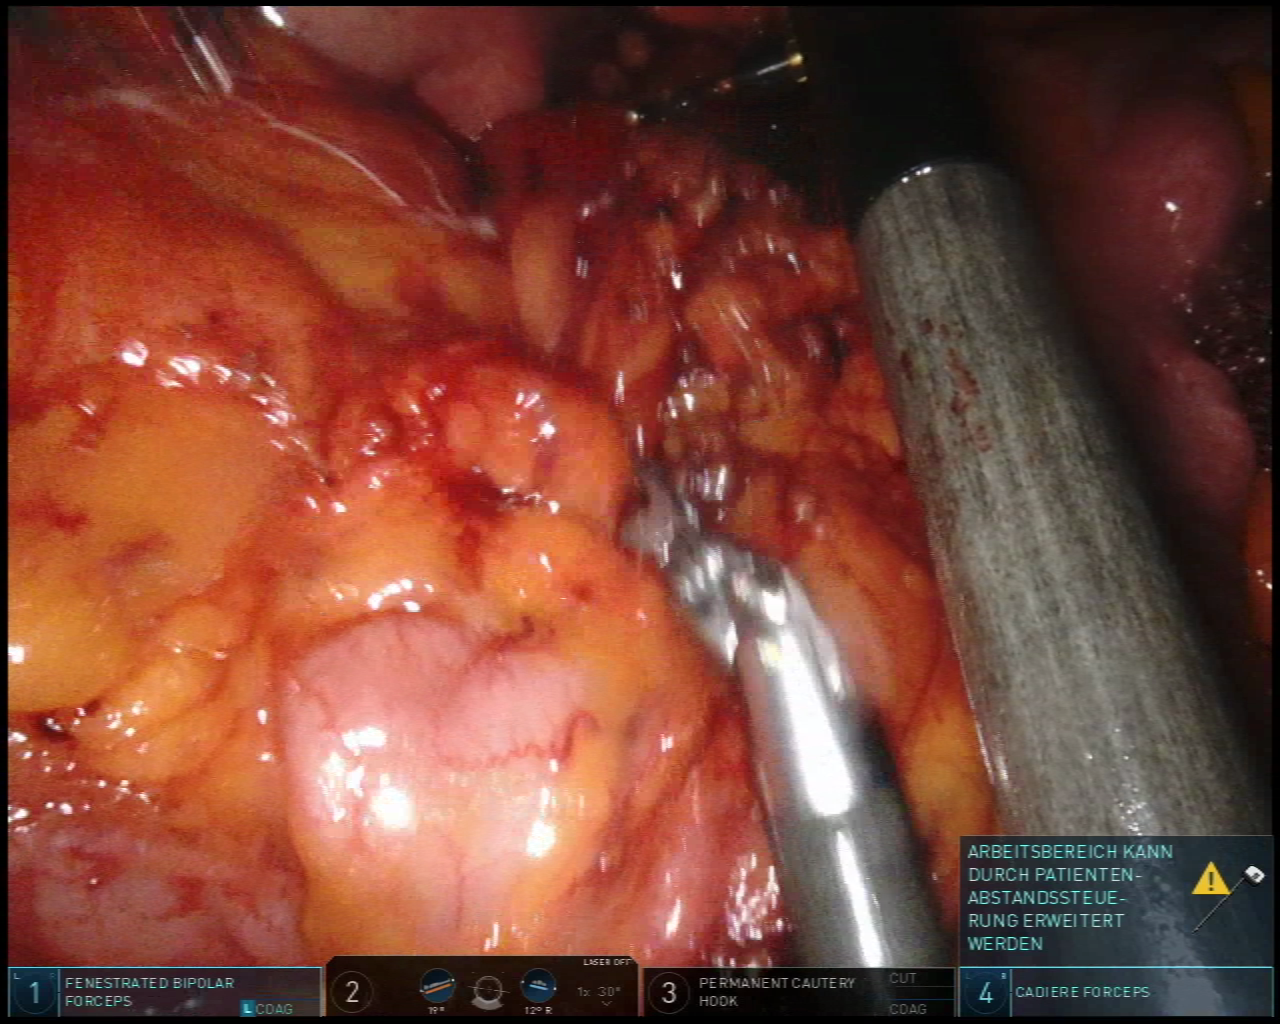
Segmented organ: stomach
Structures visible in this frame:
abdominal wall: no
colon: no
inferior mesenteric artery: no
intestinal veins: no
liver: no
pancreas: no
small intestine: no
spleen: no
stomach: yes
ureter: no
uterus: no
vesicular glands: no